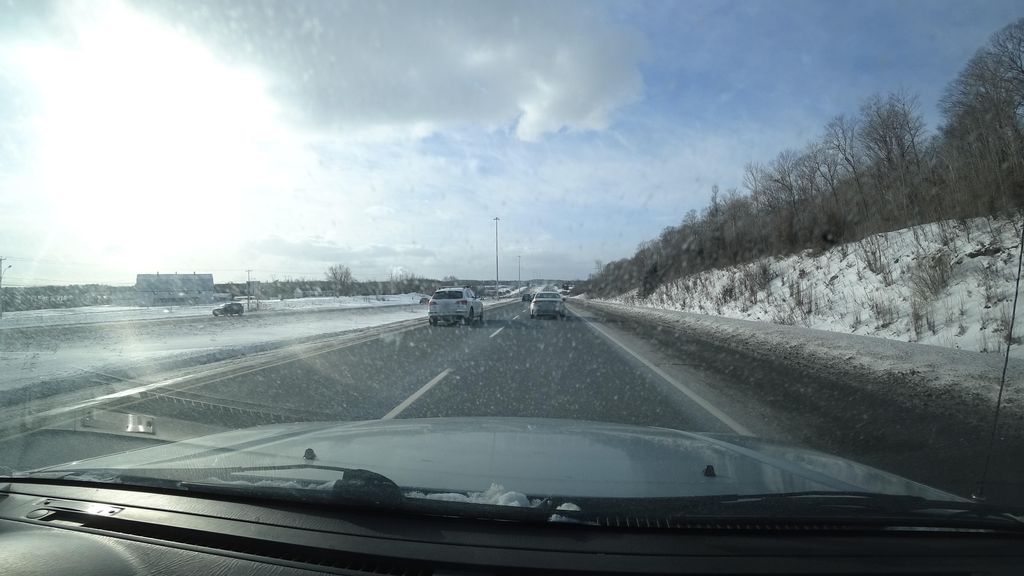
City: quebec_city